Question: Here is my html:
'''
<form id="quant" method="POST" action="/portfolio" name="trans">
<div class="modal-body">
Shares : <input autocomplete="off" type="text" name="quantity">
<input type="hidden" value="<?= htmlspecialchars($_GET['q']); ?>" name="stock">
<input type="submit" name="val" value="Confirm Transaction" class="btn btn-primary">
<div id="slider-range-max"></div>
</div>
<div class="modal-footer">
<button type="button" class="btn btn-default" data-dismiss="modal">Close</button>
</div>
</form>
'''
Here is an image of my web inspector showing that in fact that data was requested:

I have been trying to figure out why this has not been working for a long time, any suggestions would be appreciated.
The Code:
'''
if(isset($_POST["quantity"])) {
var_dump($_POST);
'''
which returns nothing
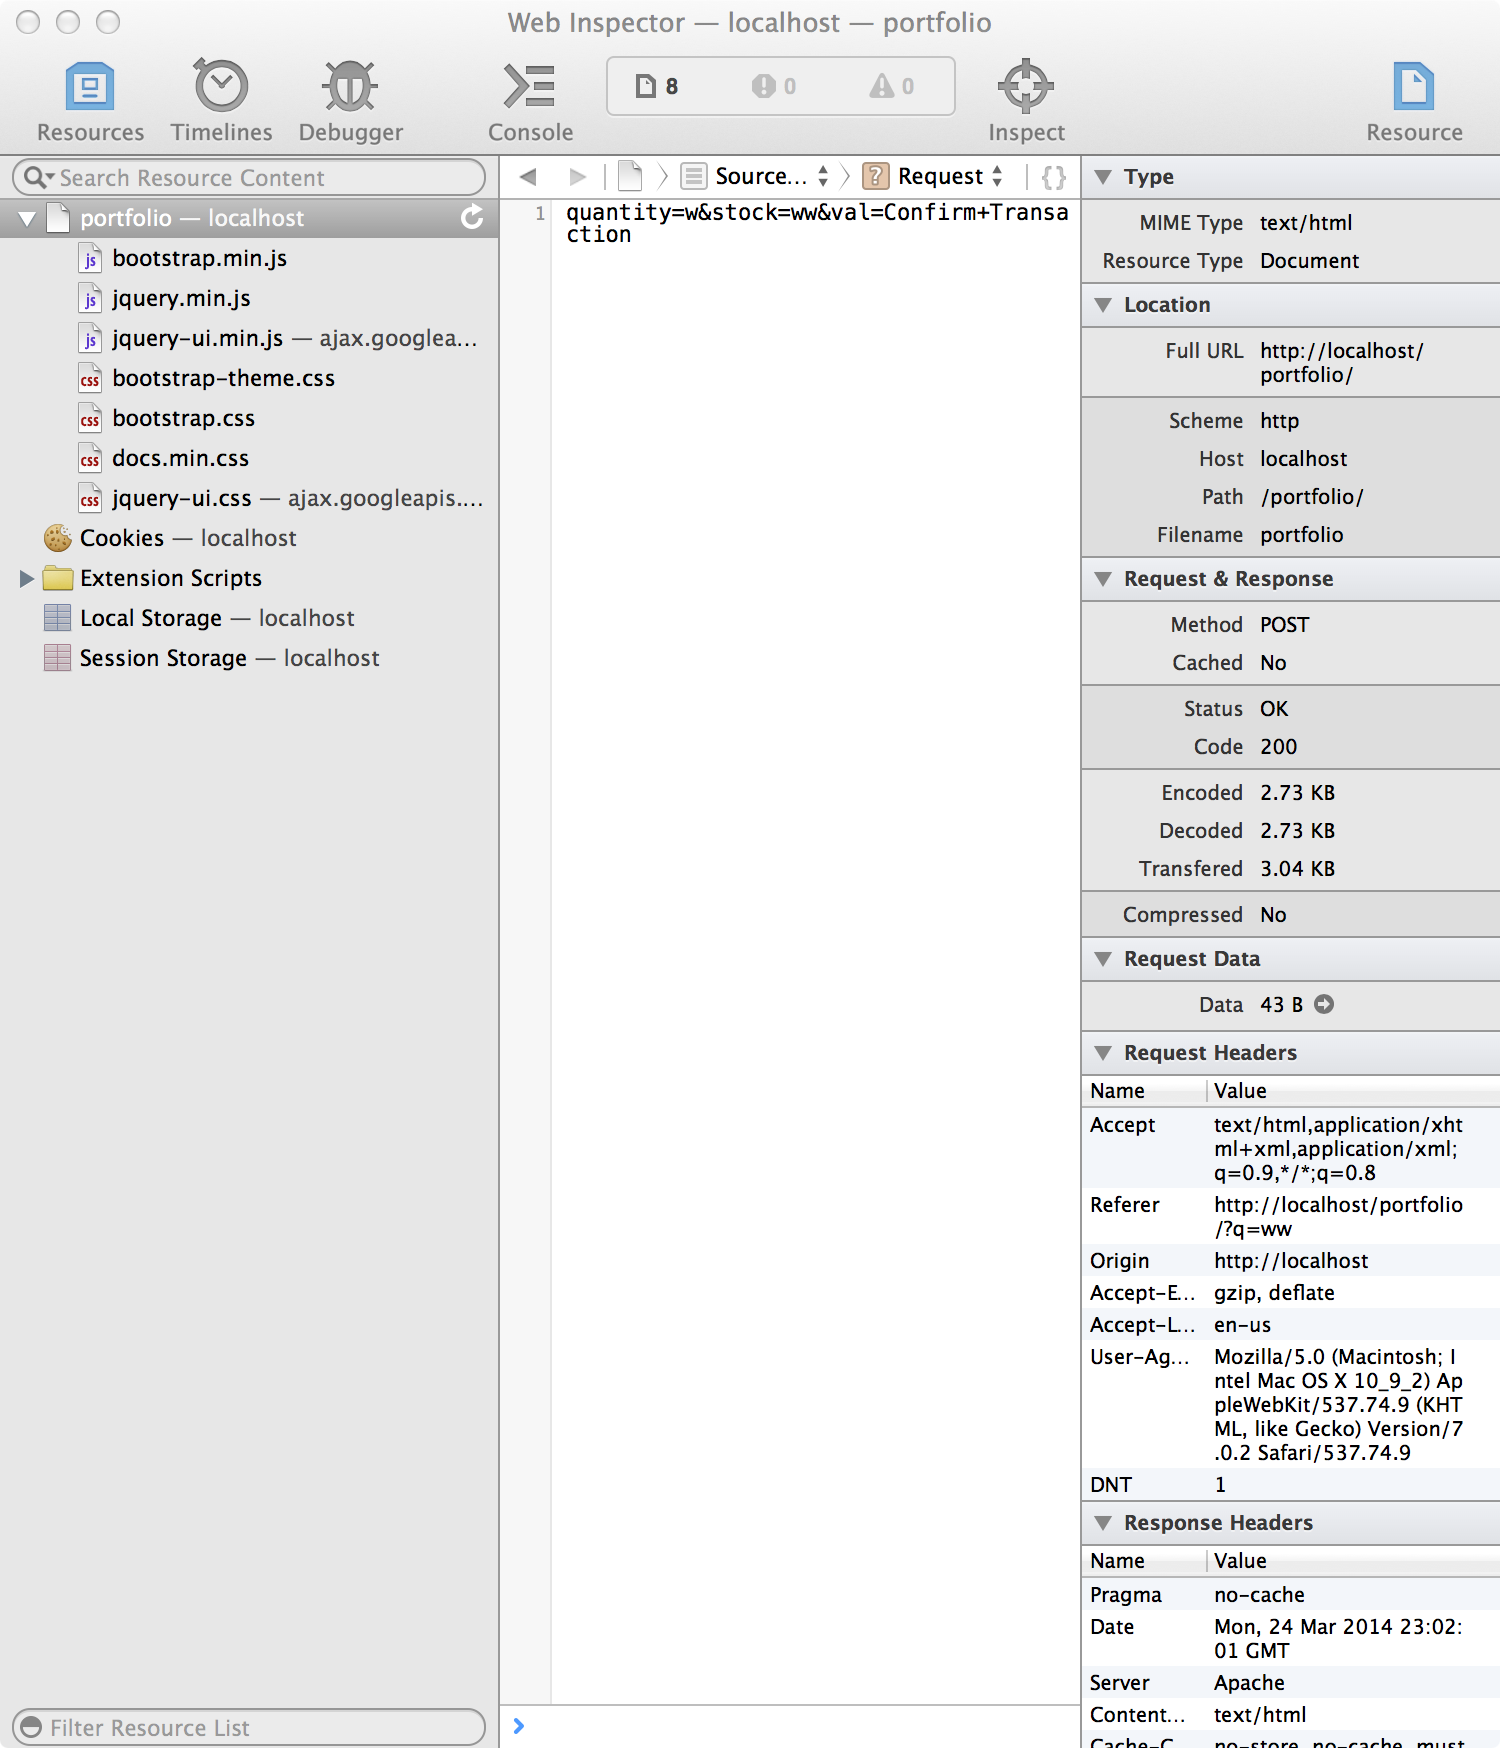
Answer: Then you need a slash after it to let it know it is a folder and not a file: action="/portfolio/"